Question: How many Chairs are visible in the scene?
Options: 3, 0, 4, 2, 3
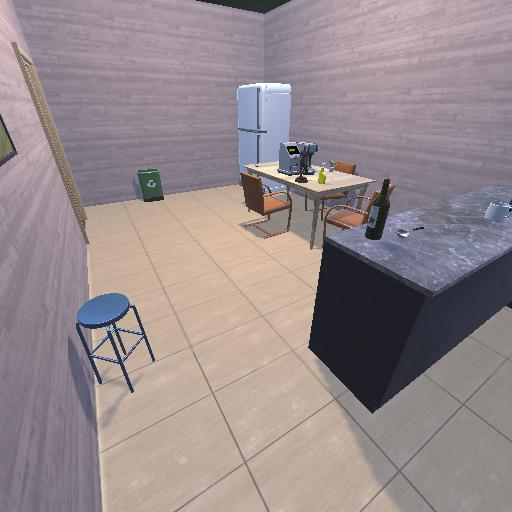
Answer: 3